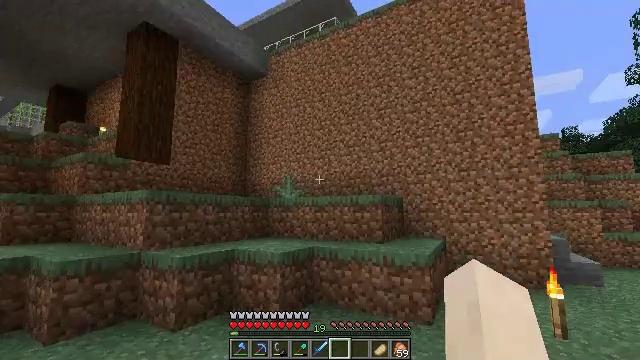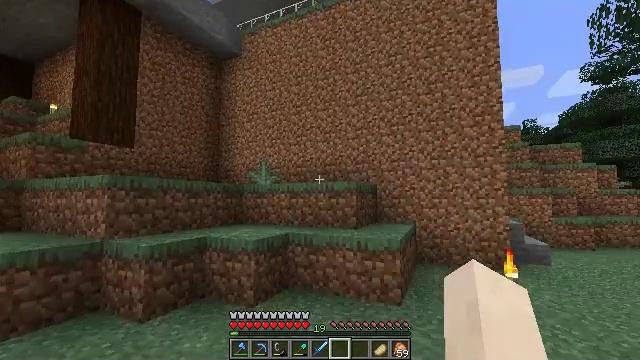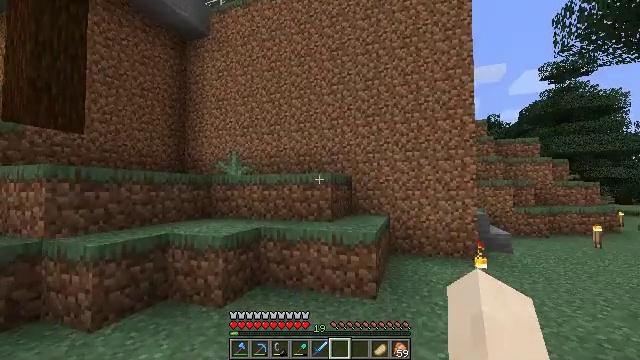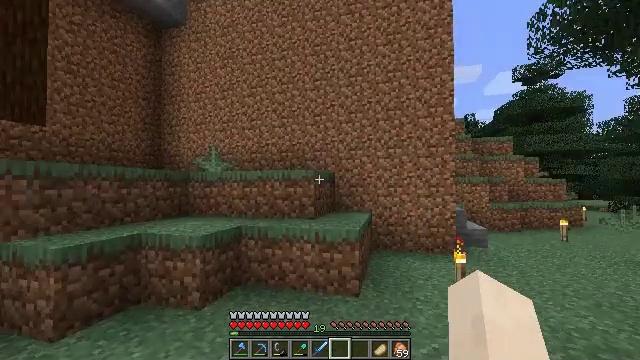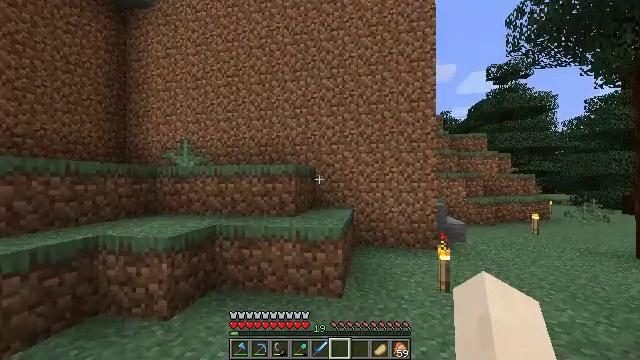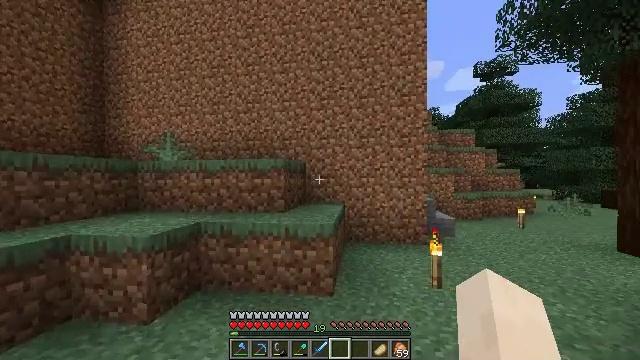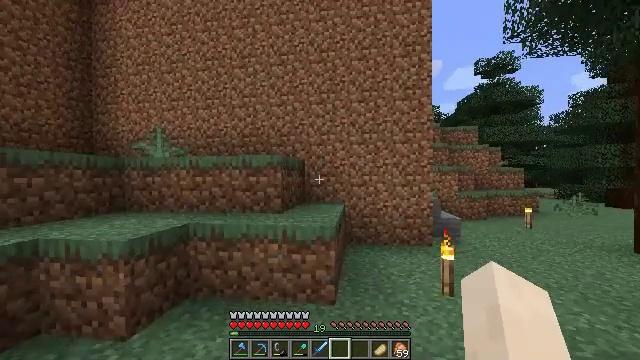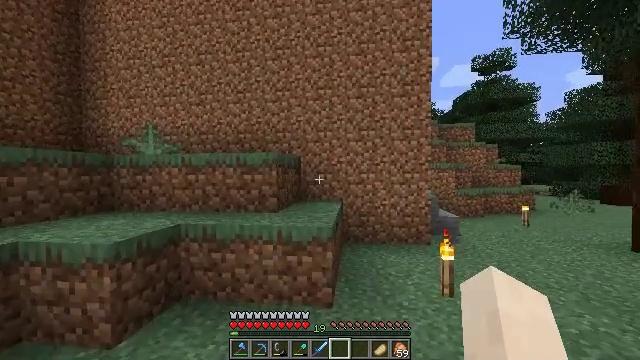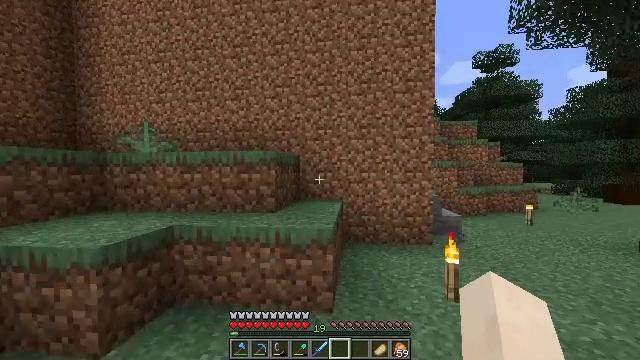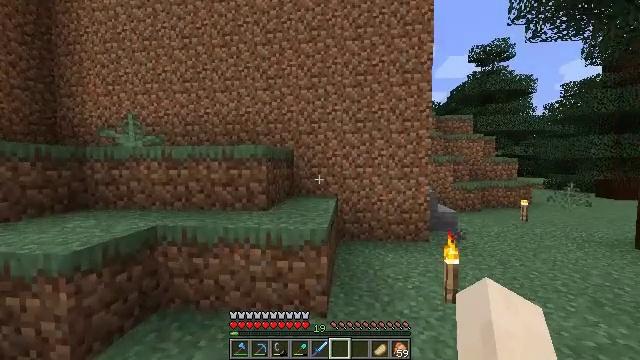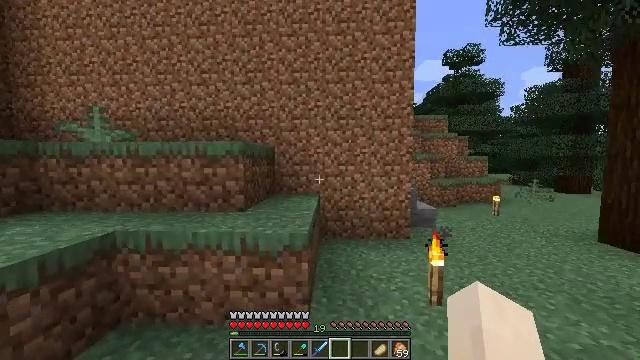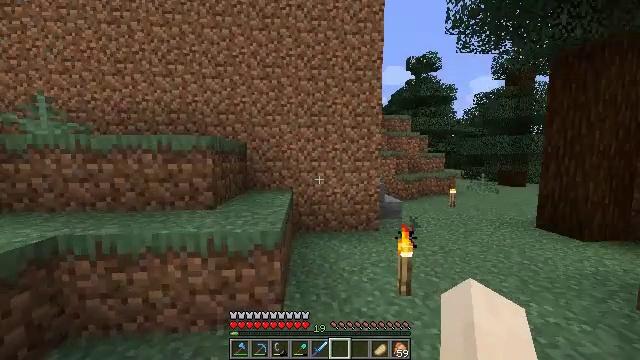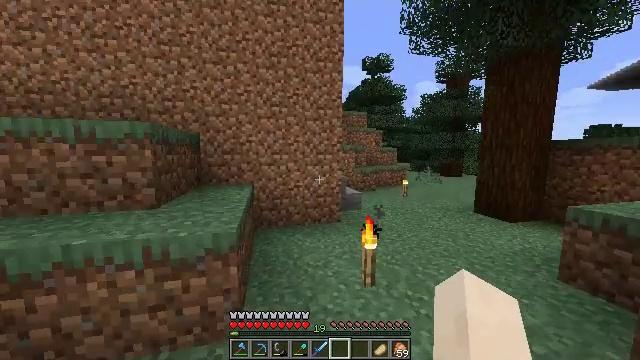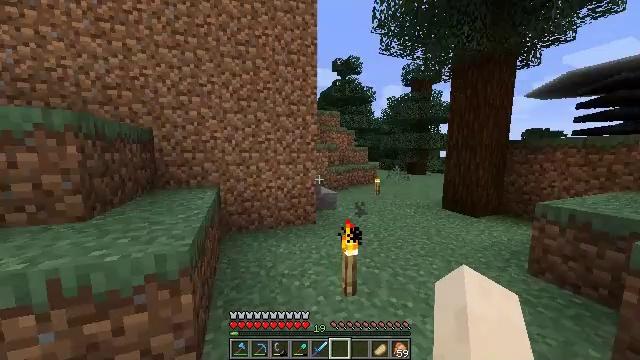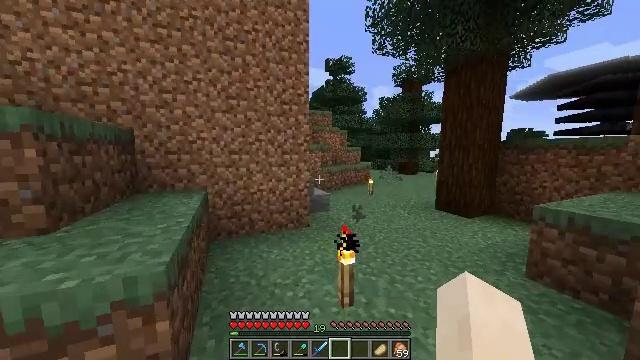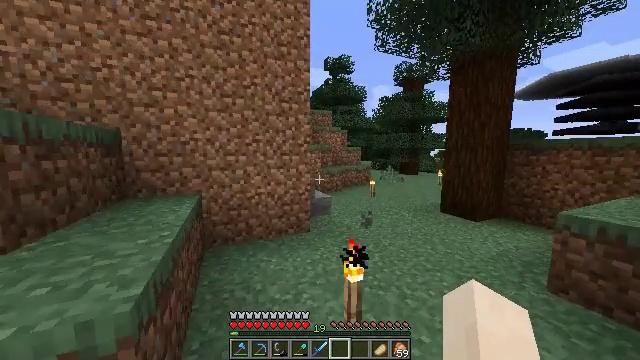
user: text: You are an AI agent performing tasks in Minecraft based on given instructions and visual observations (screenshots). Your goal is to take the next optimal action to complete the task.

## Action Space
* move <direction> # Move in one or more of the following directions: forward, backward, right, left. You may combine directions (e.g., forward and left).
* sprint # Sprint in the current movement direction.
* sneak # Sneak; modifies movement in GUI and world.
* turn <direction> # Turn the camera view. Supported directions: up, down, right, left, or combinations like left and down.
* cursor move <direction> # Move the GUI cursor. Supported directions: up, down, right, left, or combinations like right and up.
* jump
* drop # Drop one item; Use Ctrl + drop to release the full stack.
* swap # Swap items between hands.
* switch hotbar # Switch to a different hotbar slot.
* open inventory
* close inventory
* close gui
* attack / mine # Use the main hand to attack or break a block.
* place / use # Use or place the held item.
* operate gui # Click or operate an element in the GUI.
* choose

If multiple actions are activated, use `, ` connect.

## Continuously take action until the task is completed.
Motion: motion action
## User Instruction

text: Form a smooth stone slab at the crafting station.
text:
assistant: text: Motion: move forward, turn right and down
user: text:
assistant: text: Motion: move forward, turn right and down
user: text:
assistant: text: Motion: move forward, turn right
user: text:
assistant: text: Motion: move forward, turn right and down
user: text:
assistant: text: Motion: move forward, turn right and down
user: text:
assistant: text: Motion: move forward
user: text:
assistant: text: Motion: move forward
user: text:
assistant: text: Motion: move forward
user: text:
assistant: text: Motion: move forward, sprint, turn right and down
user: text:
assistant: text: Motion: move forward, sprint, turn right
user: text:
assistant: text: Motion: move forward, sprint, turn right and down
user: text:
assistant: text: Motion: move forward, sprint, turn right and down
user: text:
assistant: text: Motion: move forward, sprint, turn right
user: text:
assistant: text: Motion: move forward, sprint, turn right
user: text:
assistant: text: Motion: move forward
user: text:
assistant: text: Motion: move forward, turn right
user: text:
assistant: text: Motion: move forward, turn right
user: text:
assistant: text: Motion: move forward, turn right
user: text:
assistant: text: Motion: move forward, sprint, turn right
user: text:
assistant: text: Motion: move forward, sprint
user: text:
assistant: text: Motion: move forward, sprint
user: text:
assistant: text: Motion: move forward, sprint
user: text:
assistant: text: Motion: move forward, sprint
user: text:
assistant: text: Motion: move forward, sprint
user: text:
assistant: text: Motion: move forward
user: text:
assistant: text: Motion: move forward
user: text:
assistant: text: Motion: move forward and move right, turn left
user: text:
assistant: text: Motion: move forward and move right, turn left
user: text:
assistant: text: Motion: move forward and move right, turn left
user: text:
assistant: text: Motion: move forward and move right, turn left